Field crop: maize
Growth stage: 1
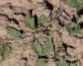
Species: convolvulus